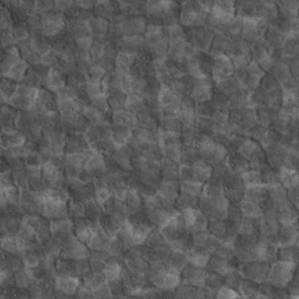
Label: non_frost